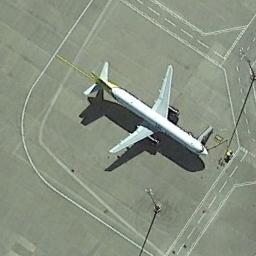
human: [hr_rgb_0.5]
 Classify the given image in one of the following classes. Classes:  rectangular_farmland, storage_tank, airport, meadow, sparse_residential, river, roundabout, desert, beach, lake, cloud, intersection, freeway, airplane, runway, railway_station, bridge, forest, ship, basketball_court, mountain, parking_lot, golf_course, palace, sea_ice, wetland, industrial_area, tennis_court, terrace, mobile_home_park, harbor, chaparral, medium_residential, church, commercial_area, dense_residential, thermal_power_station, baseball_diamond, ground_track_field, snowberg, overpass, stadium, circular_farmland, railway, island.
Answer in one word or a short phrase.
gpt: airplane